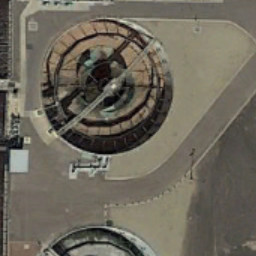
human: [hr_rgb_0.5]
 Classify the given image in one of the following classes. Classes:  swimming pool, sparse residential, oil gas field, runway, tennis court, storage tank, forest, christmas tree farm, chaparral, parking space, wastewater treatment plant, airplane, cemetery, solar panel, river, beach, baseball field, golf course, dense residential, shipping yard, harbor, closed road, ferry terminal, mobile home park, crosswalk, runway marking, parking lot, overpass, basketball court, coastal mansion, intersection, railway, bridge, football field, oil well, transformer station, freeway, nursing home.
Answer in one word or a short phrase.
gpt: wastewater treatment plant